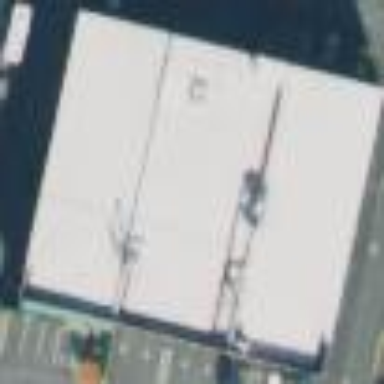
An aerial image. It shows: Building used for storage rental.